Question: I am doing a simple for loop in Razor syntax in MVC:
'''
@for (int i = 0; i < Model.ProductViewModels.Count; i++)
{
if (i%2 == 0)
{
<div class="row">
}
<div class="col-md-4">
<a href="/product?id=@Model.ProductViewModels[i].Id">@Model.ProductViewModels[i].Title - @Model.ProductViewModels[i].Isbn13
<br />
<img src="@Model.ProductViewModels[i].ImageUrl" />
</a>
</div>
@if (i%2 == 0)
{
</div>
}
}
'''
This seems like pretty legal code in my mine mind, but it isn't working!
I get the error:
'''
Meddelelse om parserfejl: The for block is missing a closing "}" character. Make sure you have a matching "}" character for all the "{" characters within this block, and that none of the "}" characters are being interpreted as markup.
'''
Screenshot of error:

Any ideas? :) Thanks
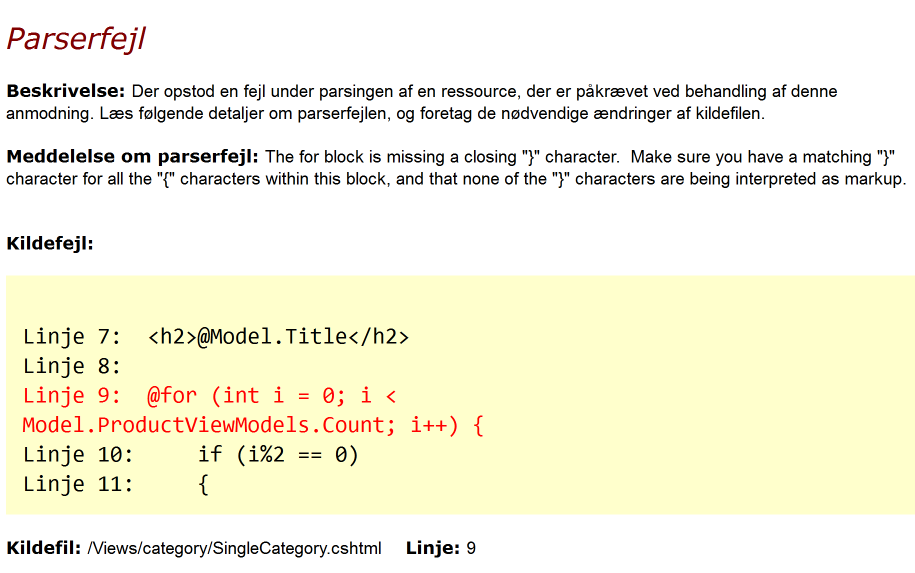
Answer: This is a working solution, I tested in Visual Studio on a Razor View. You have to use properly.
'''
@for (int i = 0; i < Model.ProductViewModels.Count; i++)
{
if (i % 2 == 0)
{
@:<div class="row">
}
<div class="col-md-4">
<a href="/product?id=@Model.ProductViewModels[i].Id">@Model.ProductViewModels[i].Title - @Model.ProductViewModels[i].Isbn13
<br />
<img src="@Model.ProductViewModels[i].ImageUrl" />
</a>
</div>
if (i % 2 == 0)
{
@:</div>
}
}
'''